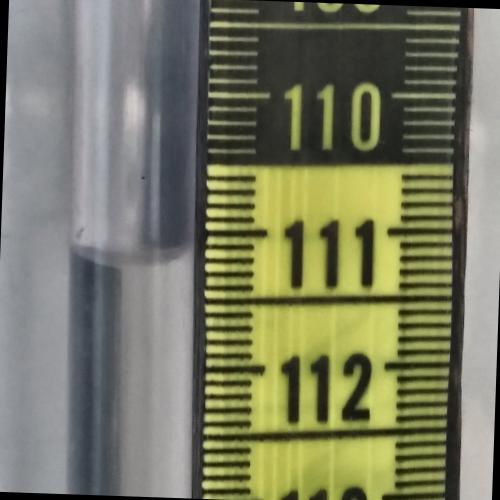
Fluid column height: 111.2 cm